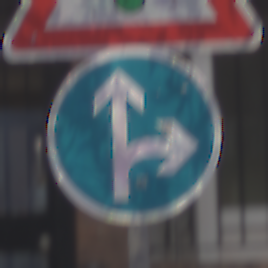
Verkehrszeichen: VorgeschriebeneFahrtrichtungGeradeausOderRechts
Zusatzzeichen oben: Lichtzeichenanlage
Umgebung: Outdoor, Urban
Tageszeit: MorningAfternoon
Wetter: Overcast
Licht: Natural
Jahreszeit: NotSpecified
Kontrast: LowContrast